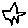
Label: star